Question: I am a beginning iPhone developer.
I have a 'UITableView' but I am having trouble making it work with an 'NSMutableArray'.
I have allocated and initialized my array: 'dataArray' I have also connected my tableview's 'dataSource' and 'delegate'.
This is my code:
'''
@implementation SecondViewControllerModal
-(IBAction)addArray:(id)sender
{
NSArray *content = [[NSArray alloc] initWithObjects:subjectName.text, setLetter.text, setOrder.text , nil];
SecondViewController *c=[[SecondViewController alloc] init];
[c addToArray:content];
}
...
'''
('addArray' is called when the user presses a button)
'''
-(void)addToArray:(NSArray *)content {
NSString *setSubject = [content objectAtIndex:0];
NSString *setLetter = [content objectAtIndex:1];
NSString *setOrder = [content objectAtIndex:2];
[dataArray addObject:setSubject];
[tableView reloadData];
}
- (NSInteger)tableView:(UITableView *)tableView numberOfRowsInSection:(NSInteger)section
{
// Return the number of rows in the section.
return [dataArray count];
}
- (NSInteger)numberOfSectionsInTableView:(UITableView *)tableView
{
// Return the number of sections.
return 1;
}
- (UITableViewCell *)tableView:(UITableView *)tableView cellForRowAtIndexPath:(NSIndexPath *)indexPath
{
[self->tableView registerClass:[UITableViewCell class] forCellReuseIdentifier:@"Cell"];
static NSString *CellIdentifier = @"Cell";
UITableViewCell *cell = [tableView dequeueReusableCellWithIdentifier:CellIdentifier forIndexPath:indexPath];
if (cell == nil) {
cell = [[UITableViewCell alloc] initWithFrame:CGRectZero reuseIdentifier:CellIdentifier];
}
// Configure the cell...
cell.textLabel.text = [dataArray objectAtIndex:indexPath.row];
return cell;
}
'''
: I am using storyboards and a tabbed view application and I only need to run this on an iPad if that makes any difference.
If I haven't included enough detail or you have any questions about the code please leave a comment.
: This is how my popover looks like in xcode:

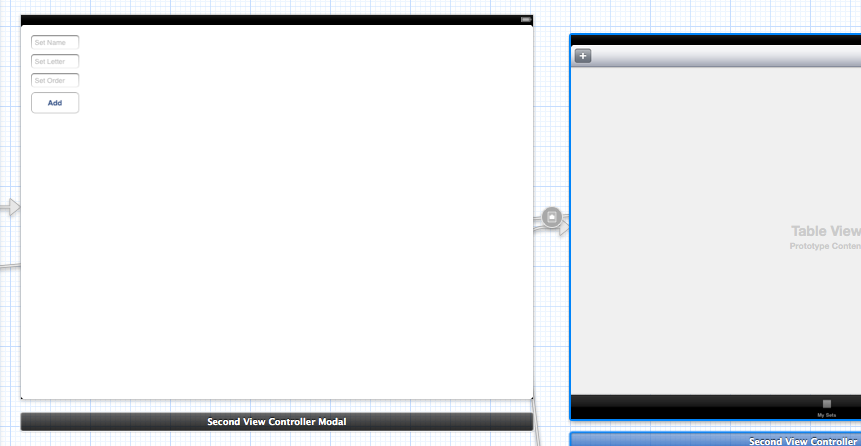
Answer: Every time your press the 'round rect' button, you're creating a new 'second view controller', passing it some data, asking it to do something and then throwing it away.
You need to update your 'addArray:' method to call 'addToArray:' on your 'second view controller'.
You should probably do this by passing a reference to 'second view controller' to the modal when you show it as a result of the bar button being pressed.
In SecondViewControllerModal.h :
'''
@property (weak, nonatomic) SecondViewController *owningSecondViewController;
'''
In SecondViewController.m :
'''
- (void)prepareForSegue:(UIStoryboardSegue *)segue sender:(id)sender
{
if ([segue.identifier isEqualToString:@"..."]) {
SecondViewControllerModal *modalViewController = (SecondViewControllerModal *)segue.destinationViewController;
modalViewController.owningSecondViewController = self;
}
}
'''
Finally:
'''
- (IBAction)addArray:(id)sender
{
NSArray *content = [[NSArray alloc] initWithObjects:subjectName.text, setLetter.text, setOrder.text , nil];
[self.owningSecondViewController addToArray:content];
}
'''